Question: I need to send a content-range header to a dojo/dgrid request:
I cannot find any examples of HOW to do this. I'm not exactly sure where this setting goes (Content-Range: items 0-9/*). I have been given a great linkheaderpagination example on this question: <URL> But I don't know how to make this work to produce a Content-Range response. Any takers or does anyone know of any good resources or examples??
UPDATE: I am trying to create pagination in Dojo/grid. I have am using a server-side api (Django Rest Framework) to supply to data to the Dojo/Dgrid. Django Rest Framework does not automatically sent content-range headers when it gets a response from Dojo. Dojo sends a range request when formatted to have pagination. I don't know now to configure the Django Rest Framework API to send a content-range header when it gets a request from Dojo. Unfortunately, I'm trying to do something very specific and just general settings on either side doesn't work.
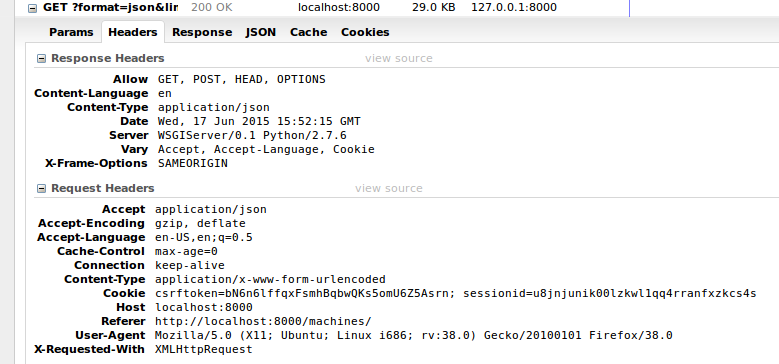
Answer: If you are talking about providing Content-Range in the response, I mentioned in <URL>, it can specify a 'total' property indicating the total number of items instead.
Again looking for a few minutes at the <URL>, it appears it should be possible to customize the format of the response.
Based on the docs and <URL>, if I had to take a wild guess, you should be able to do the following server-side:
'''
class CustomPagination(pagination.LimitOffsetPagination):
def get_paginated_response(self, data):
return Response(OrderedDict([
('total', self.count),
('next', self.get_next_link()),
('previous', self.get_previous_link()),
('items', data)
]))
'''
This purposely assigns the count to 'total' and the data to 'items' to align with the expectations of 'dstore/Request'. ('next' and 'previous' are entirely unnecessary as far as dstore is concerned, so you could take or leave them, depending if you have any use for them elsewhere.)